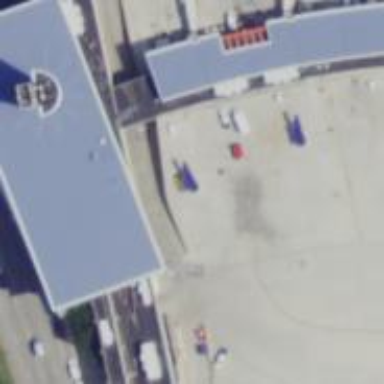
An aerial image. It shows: Transportation building at the airport terminal.